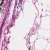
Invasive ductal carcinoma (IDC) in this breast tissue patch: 0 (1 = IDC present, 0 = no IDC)